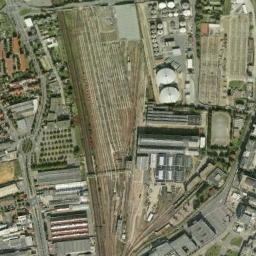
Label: railway_station